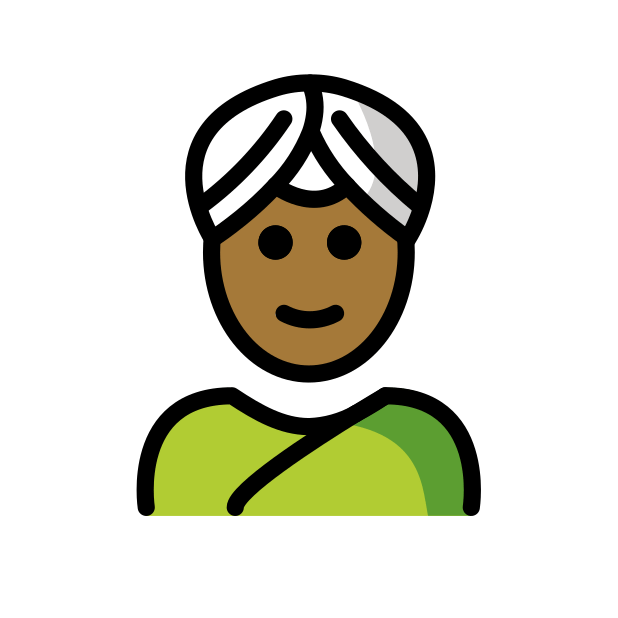
person wearing turban: medium-dark skin tone